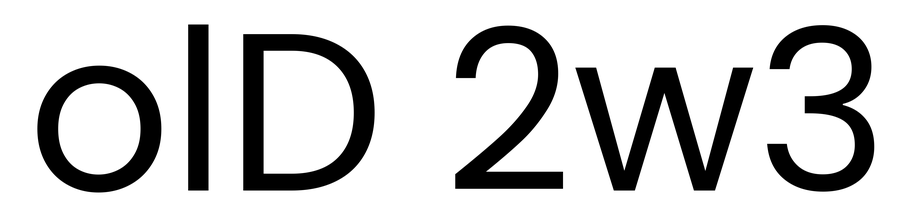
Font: Poppins-Regular